Interaction volume radius: 5 \u00c5
Interaction volume height: 15 \u00c5
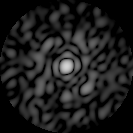
Disorder parameter: 0.8736